Field crop: maize
Growth stage: 2
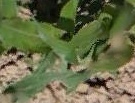
Species: maize